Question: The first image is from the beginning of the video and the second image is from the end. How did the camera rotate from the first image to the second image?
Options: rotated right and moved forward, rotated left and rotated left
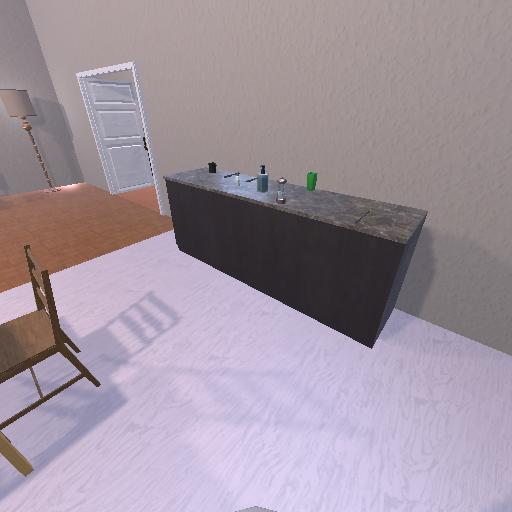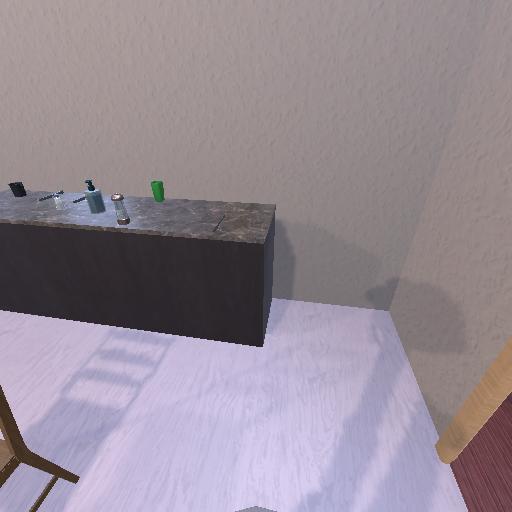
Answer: rotated right and moved forward